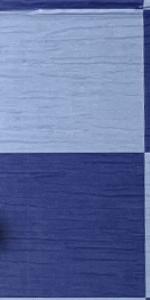
Label: Empty